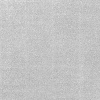
Atmospheric dust classification: dusty